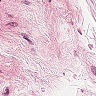
Metastatic tissue present: no